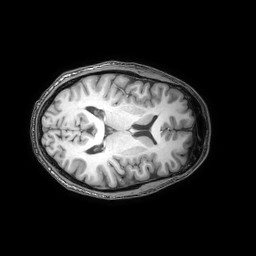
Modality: T1w
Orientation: axial
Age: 26
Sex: male
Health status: healthy
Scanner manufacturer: philips
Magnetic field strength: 3 T
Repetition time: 0.0079 s
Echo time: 0.0035 s